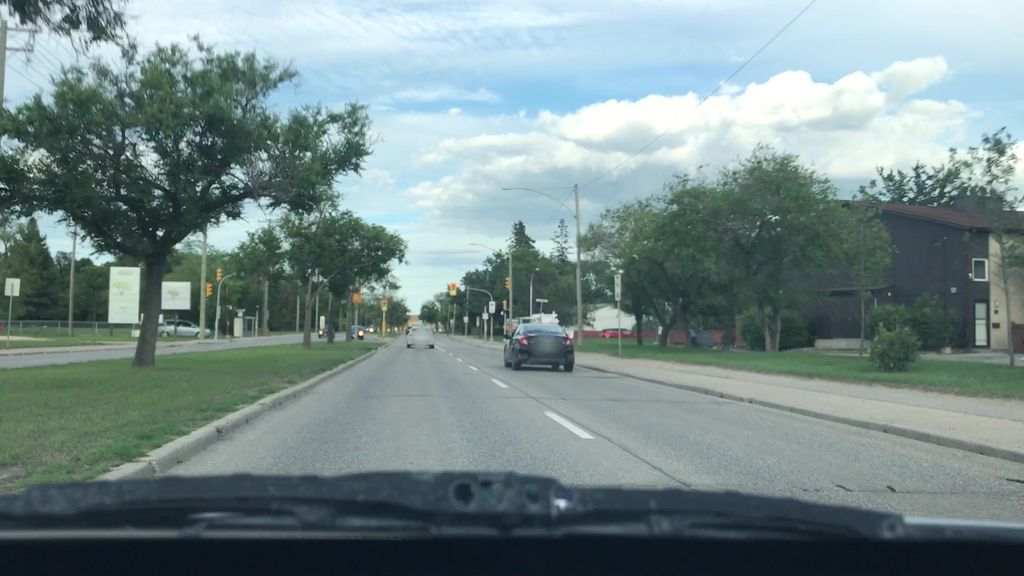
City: winnipeg